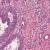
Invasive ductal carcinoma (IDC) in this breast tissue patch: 1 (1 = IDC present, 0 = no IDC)